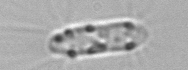
Label: Corethron_hystrix